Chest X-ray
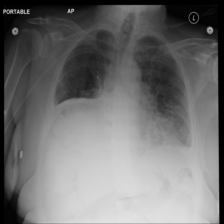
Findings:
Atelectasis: negative
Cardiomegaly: negative
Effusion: negative
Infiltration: negative
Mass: negative
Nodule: negative
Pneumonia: negative
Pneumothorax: negative
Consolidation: negative
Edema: negative
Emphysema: negative
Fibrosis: negative
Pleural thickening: negative
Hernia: negative